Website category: sports
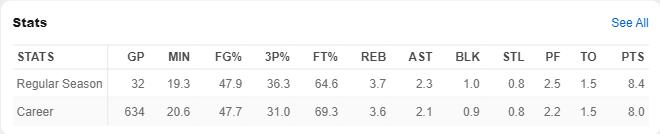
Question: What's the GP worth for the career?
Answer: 634

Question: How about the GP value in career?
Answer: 634

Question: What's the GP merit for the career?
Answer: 634

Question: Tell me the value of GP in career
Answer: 634

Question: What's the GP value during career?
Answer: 634

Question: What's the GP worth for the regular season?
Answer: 32

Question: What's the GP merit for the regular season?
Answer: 32

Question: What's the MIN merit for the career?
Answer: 20.6

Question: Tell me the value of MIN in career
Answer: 20.6

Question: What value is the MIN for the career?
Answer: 20.6

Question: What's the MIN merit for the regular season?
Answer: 19.3

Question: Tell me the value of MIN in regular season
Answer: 19.3

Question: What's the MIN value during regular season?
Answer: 19.3

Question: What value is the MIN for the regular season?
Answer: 19.3

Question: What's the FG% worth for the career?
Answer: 47.7

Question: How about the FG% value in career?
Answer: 47.7

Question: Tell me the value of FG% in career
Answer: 47.7

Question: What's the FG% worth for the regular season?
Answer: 47.9

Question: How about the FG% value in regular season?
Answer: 47.9

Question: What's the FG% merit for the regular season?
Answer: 47.9

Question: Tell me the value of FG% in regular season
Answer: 47.9

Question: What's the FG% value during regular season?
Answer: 47.9

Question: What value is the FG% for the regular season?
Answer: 47.9

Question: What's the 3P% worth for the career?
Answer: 31.0

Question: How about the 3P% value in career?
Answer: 31.0

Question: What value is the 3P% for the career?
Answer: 31.0

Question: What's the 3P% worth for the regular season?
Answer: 36.3

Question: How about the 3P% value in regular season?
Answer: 36.3

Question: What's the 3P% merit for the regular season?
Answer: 36.3

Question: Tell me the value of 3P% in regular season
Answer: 36.3

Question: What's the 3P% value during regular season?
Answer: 36.3

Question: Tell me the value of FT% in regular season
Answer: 64.6

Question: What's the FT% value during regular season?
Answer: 64.6

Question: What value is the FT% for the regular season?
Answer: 64.6

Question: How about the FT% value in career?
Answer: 69.3

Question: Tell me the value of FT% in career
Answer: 69.3

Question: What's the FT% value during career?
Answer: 69.3

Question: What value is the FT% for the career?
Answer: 69.3

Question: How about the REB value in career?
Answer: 3.6

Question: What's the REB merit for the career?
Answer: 3.6

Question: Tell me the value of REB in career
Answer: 3.6

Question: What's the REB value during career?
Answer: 3.6

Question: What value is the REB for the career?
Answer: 3.6

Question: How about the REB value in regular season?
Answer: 3.7

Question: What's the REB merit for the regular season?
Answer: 3.7

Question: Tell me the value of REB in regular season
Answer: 3.7

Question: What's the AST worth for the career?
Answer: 2.1

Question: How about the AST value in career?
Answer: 2.1

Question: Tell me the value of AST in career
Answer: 2.1

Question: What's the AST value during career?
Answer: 2.1

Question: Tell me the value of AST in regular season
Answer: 2.3

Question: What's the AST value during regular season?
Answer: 2.3

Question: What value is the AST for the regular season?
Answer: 2.3

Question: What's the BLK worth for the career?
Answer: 0.9

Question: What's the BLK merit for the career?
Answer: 0.9

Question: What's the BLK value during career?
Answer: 0.9

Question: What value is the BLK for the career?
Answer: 0.9

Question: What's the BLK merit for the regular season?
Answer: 1.0

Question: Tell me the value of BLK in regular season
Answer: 1.0

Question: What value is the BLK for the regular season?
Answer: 1.0

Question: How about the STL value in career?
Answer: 0.8

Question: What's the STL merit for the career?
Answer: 0.8

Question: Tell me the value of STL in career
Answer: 0.8

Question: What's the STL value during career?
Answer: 0.8